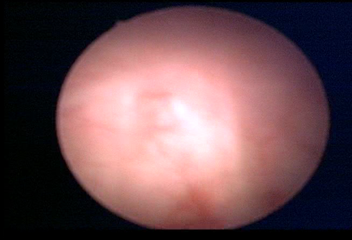
Modality: WLC
Class: Normal mucosa
Bladder cancer association: No